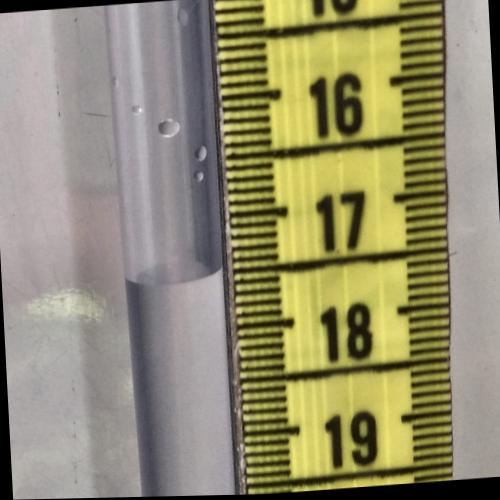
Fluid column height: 17.5 cm